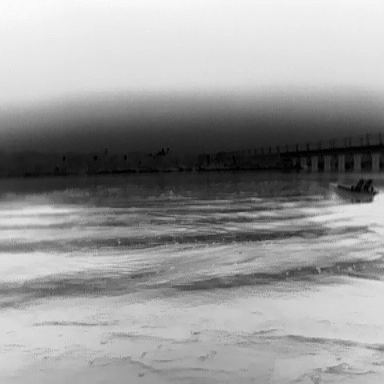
There is a canoe in the infrared image.